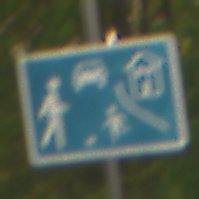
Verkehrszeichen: BeginnVerkehrsberuhigterBereich
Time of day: SunriseSunset
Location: Outdoor (RoadRail)
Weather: Clear
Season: NotSpecified
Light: Natural